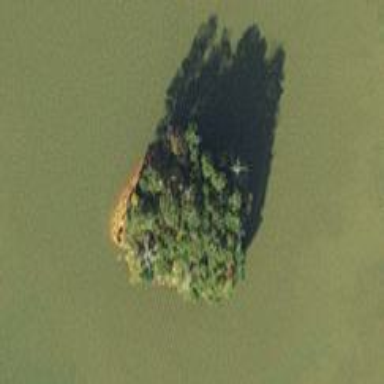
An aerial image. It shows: Islet covered with woodland.